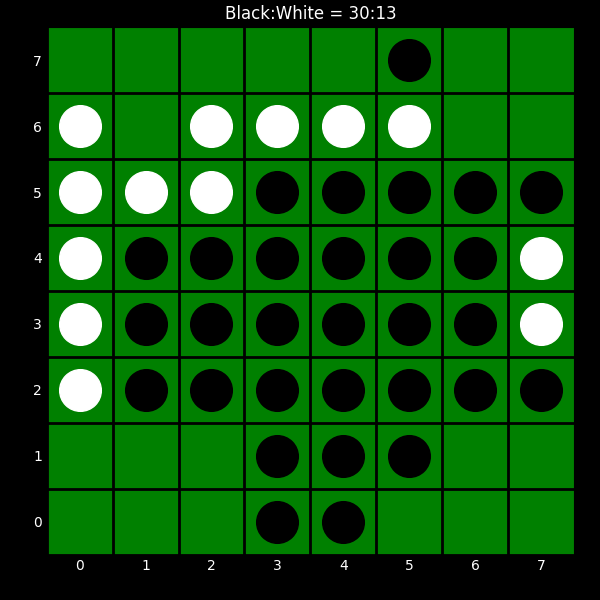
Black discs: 30
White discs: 13